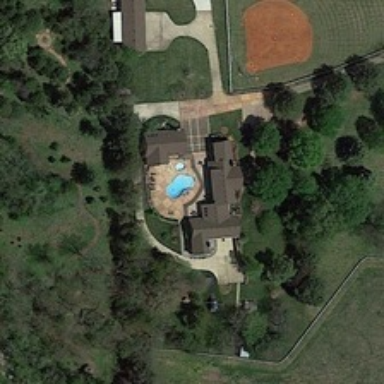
A building with a swimming pool is surrounded by sparse green trees and a baseball field .